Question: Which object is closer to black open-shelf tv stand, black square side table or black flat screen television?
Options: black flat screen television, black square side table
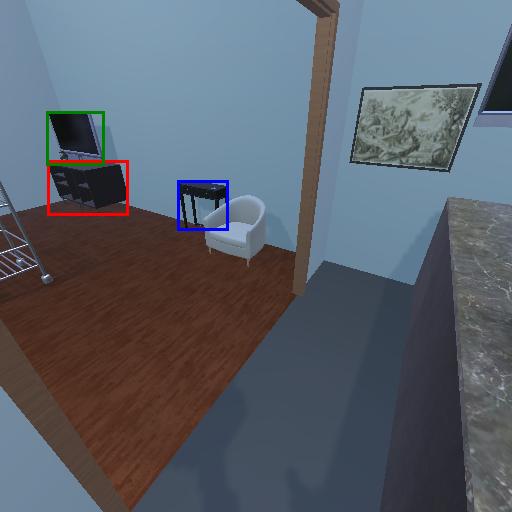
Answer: black flat screen television